Question: I have some JSON shown in the image below. There is an object called '0' under items.
I want to get the attributes inside items. How can I access it with jQuery or Javascript?

This is what I have so far:
'''
jQuery.getJSON('http://localhost/magento/js/primitives/js/SpaceTreeRegion.json',
function(jsonData) {
jQuery.each(jsonData, function(currentRegionNode, jsonData) {
alert(jsonData.items.product_name);
});
});
'''
This code gives an error: 'jsonData.items.value is undefined'
The JSON is like this:
'''
[
{
"category_id": "Clothes",
"Items": [
{
"product_id": 1,
"price": 50,
"product_name": "Shirts"
},
{
"product_id": 2,
"price": 60,
"product_name": "T-Shirt"
}
]
}
]
'''
I want access to 'product_id','price' and 'product_name' for each 'items' in an Object.
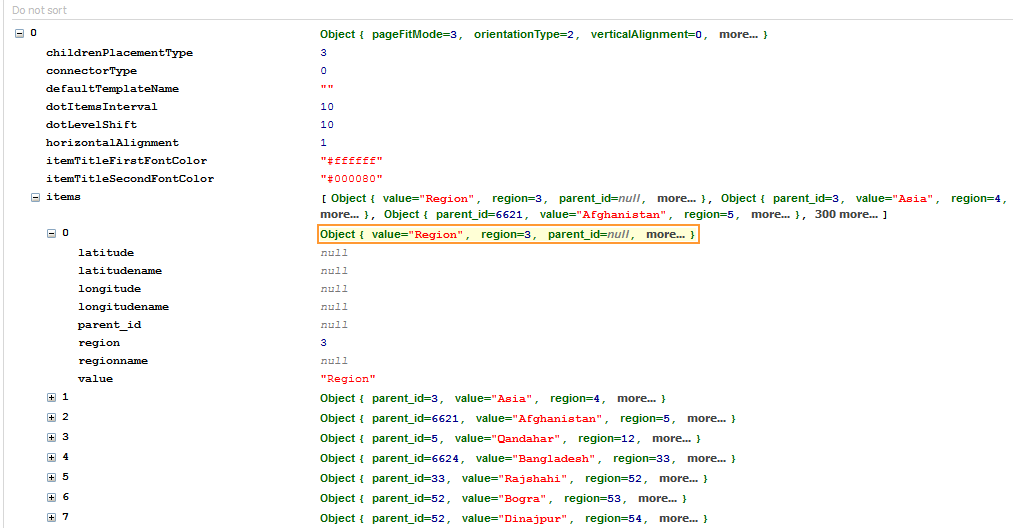
Answer: try this code
'''
jQuery.getJSON('your json url', function(yourJsonData) {
jQuery.each(yourJsonData[0].Items, function(key, customData) {
alert(customData.product_name);
});
});
'''